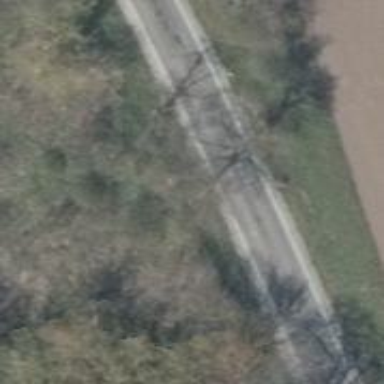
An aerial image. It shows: Secondary road.